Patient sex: M
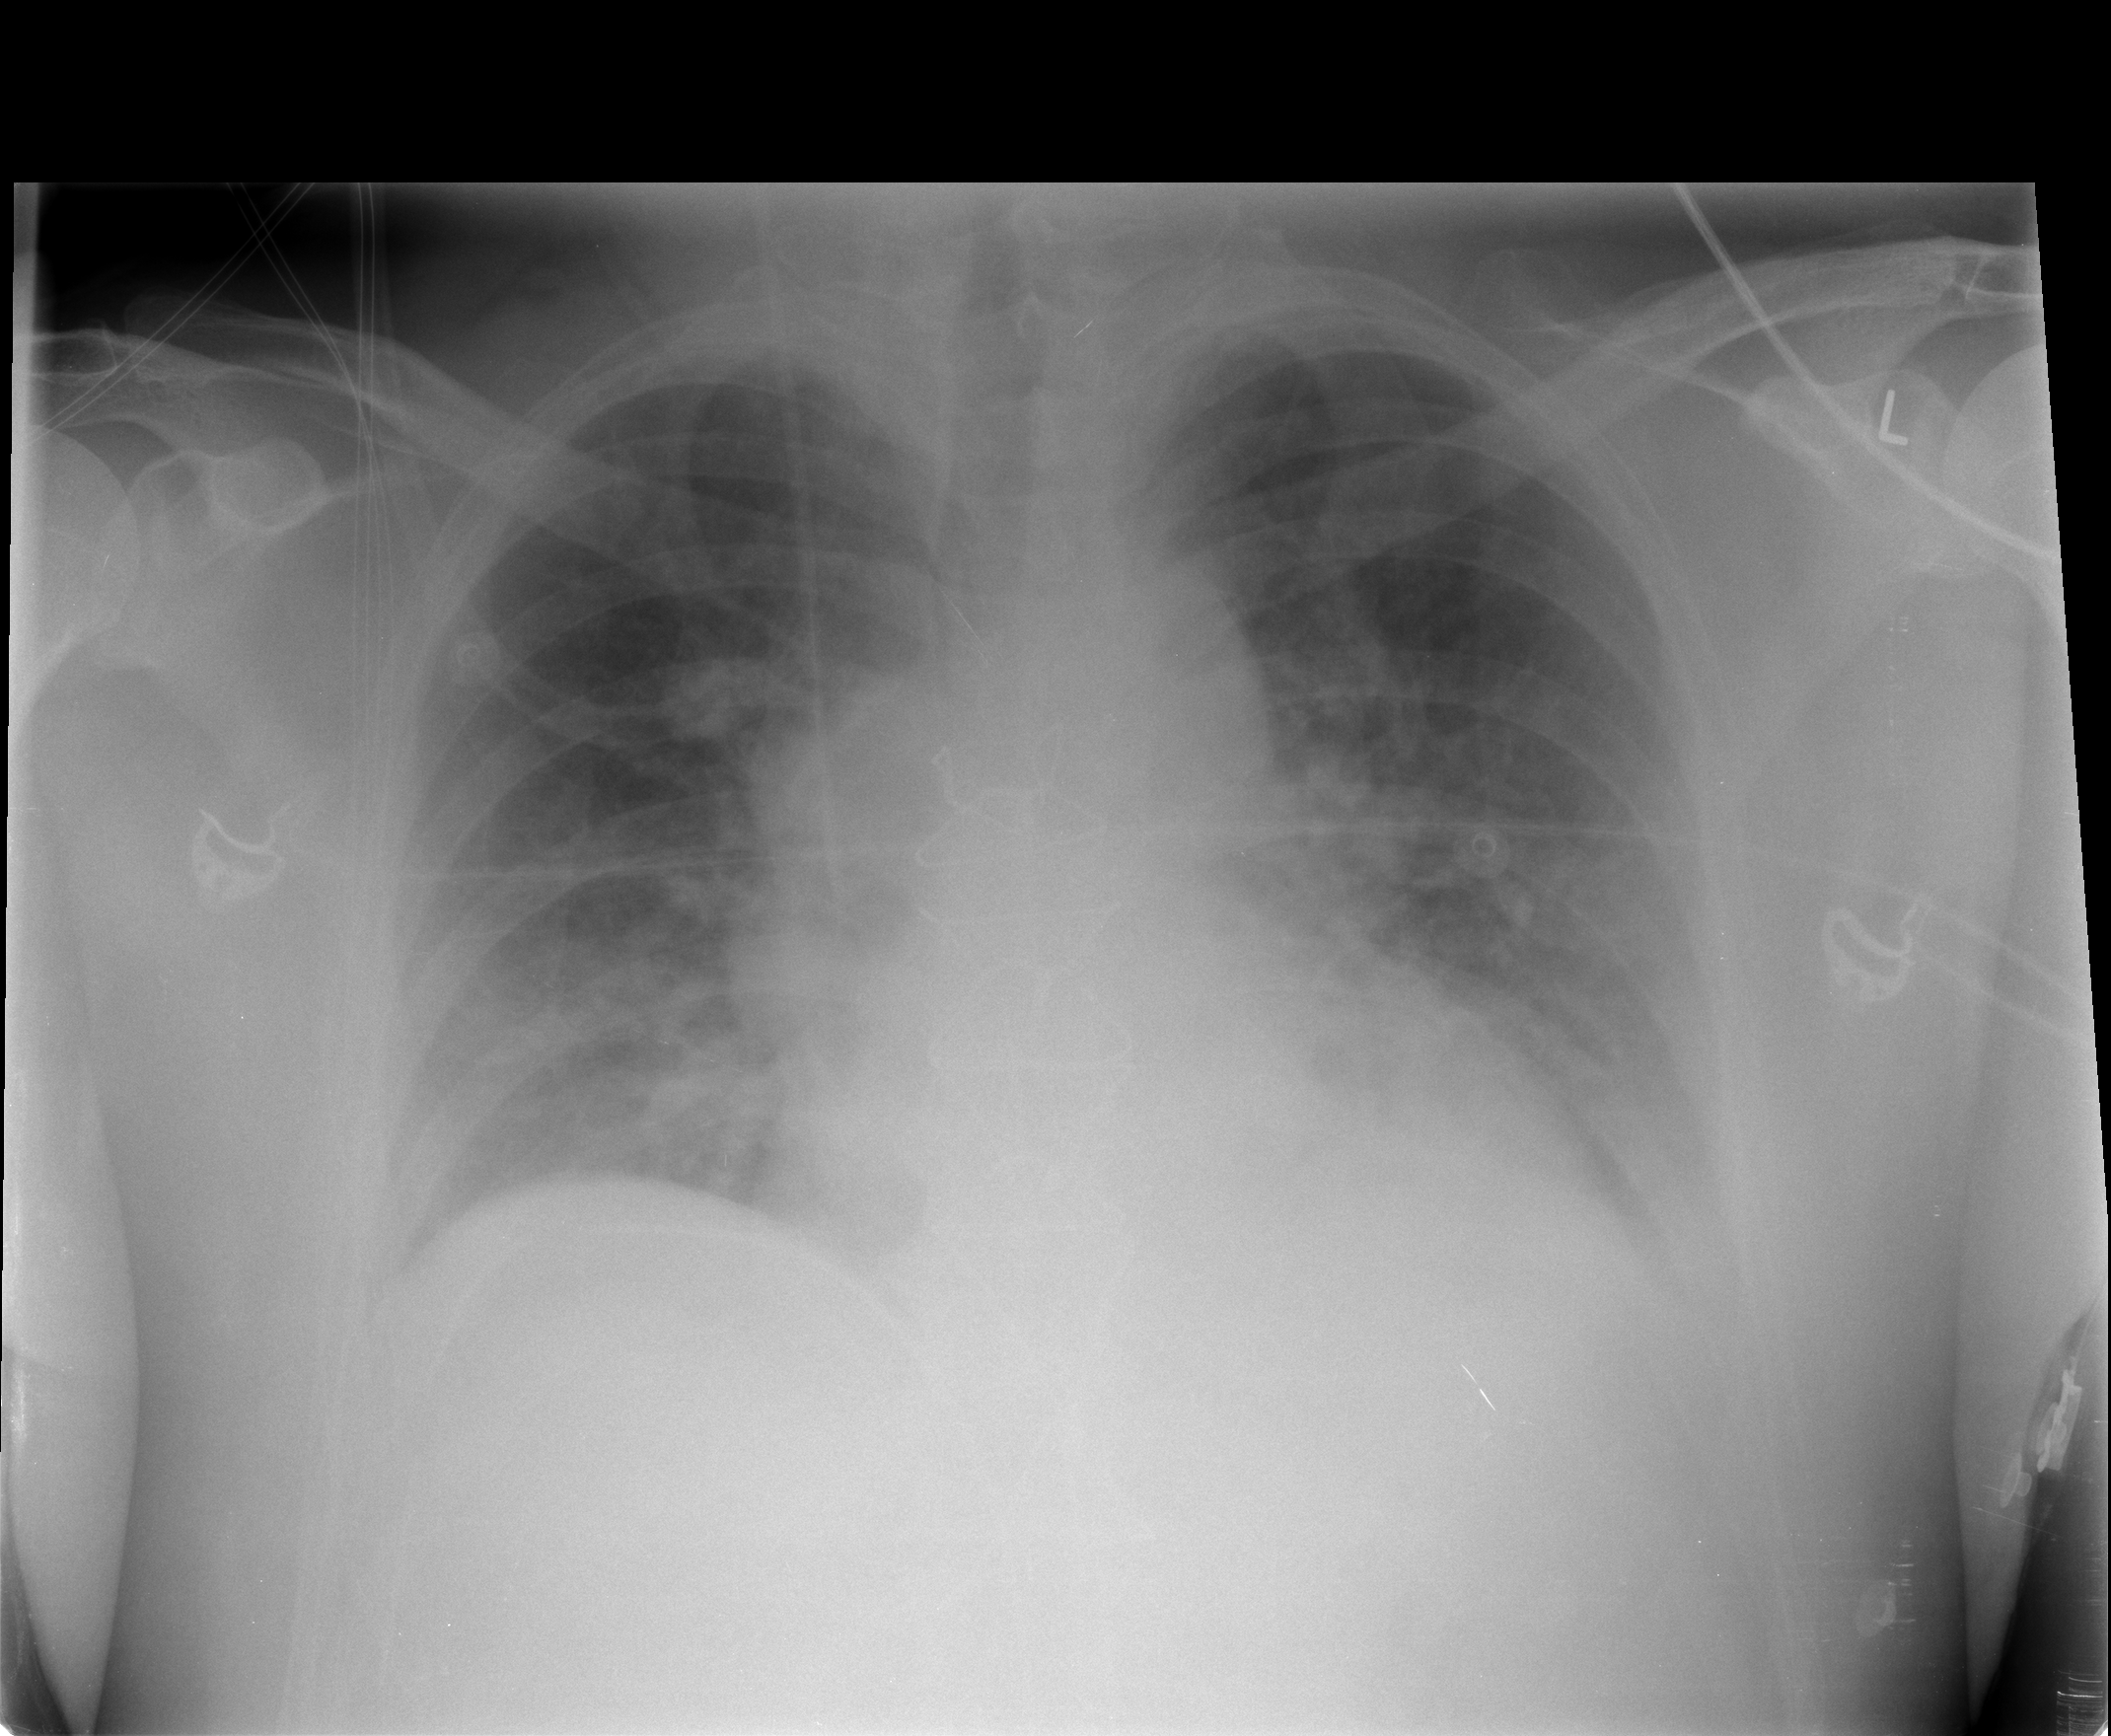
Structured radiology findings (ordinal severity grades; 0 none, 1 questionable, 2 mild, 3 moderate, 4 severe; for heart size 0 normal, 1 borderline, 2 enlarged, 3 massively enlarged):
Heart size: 0
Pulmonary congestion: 1
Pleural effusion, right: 0
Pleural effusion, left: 1
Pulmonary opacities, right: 0
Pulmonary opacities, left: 0
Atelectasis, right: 0
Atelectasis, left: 2